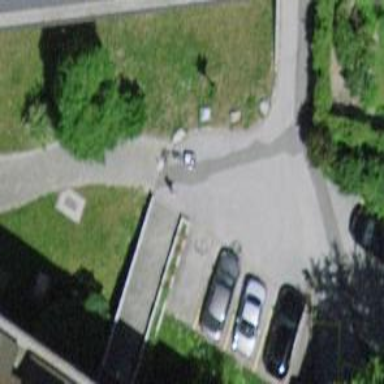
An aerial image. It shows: Bollard.